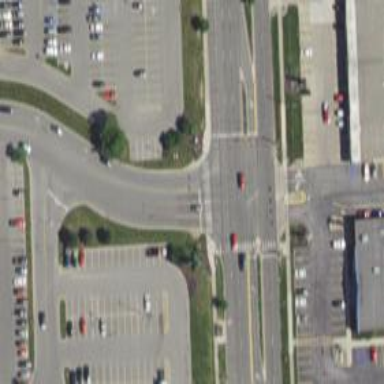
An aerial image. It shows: Marked footway crossing with zebra markings.